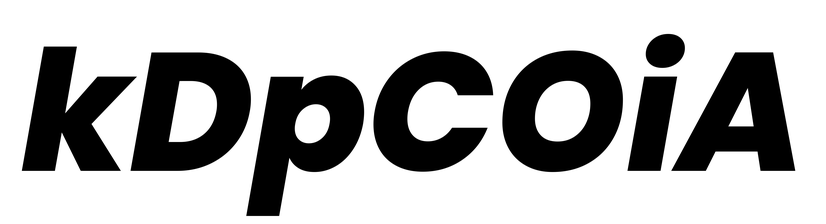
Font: Poppins-ExtraBoldItalic